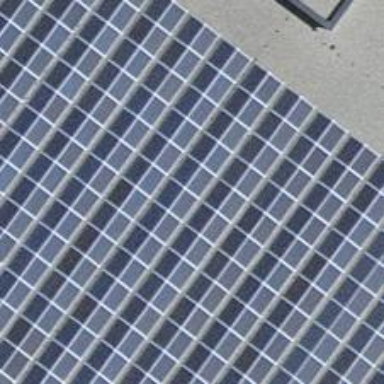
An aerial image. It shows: Solar power generator utilizing photovoltaic technology with solar photovoltaic panels.